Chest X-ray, AP view. Patient: 50 years old, sex M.
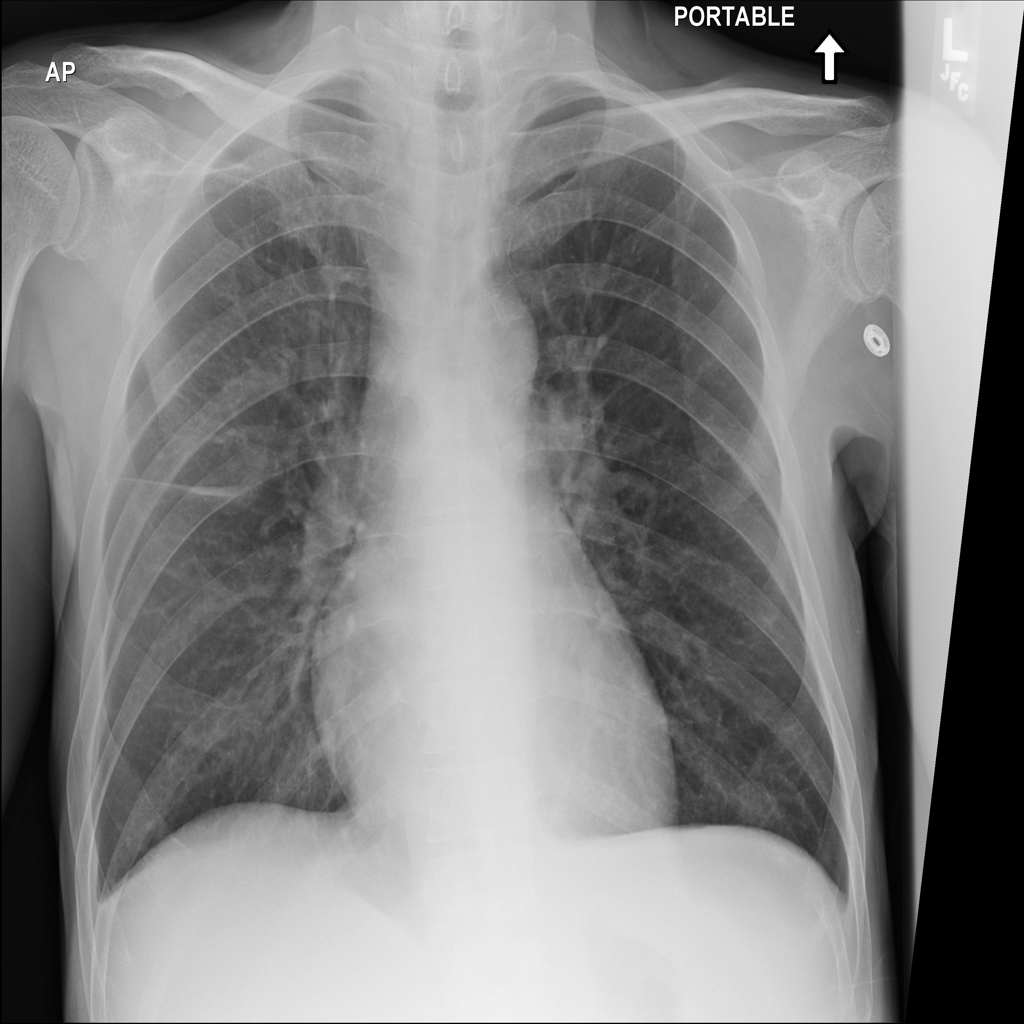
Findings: No Finding